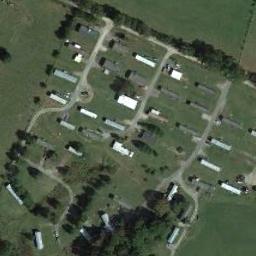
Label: mobile_home_park